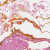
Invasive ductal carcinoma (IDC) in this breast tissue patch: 0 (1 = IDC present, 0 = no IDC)